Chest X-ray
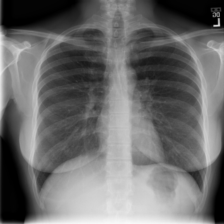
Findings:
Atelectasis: negative
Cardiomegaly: negative
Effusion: negative
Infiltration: negative
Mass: negative
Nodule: negative
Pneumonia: negative
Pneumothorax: negative
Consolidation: negative
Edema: negative
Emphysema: negative
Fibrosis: negative
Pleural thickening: negative
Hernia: negative